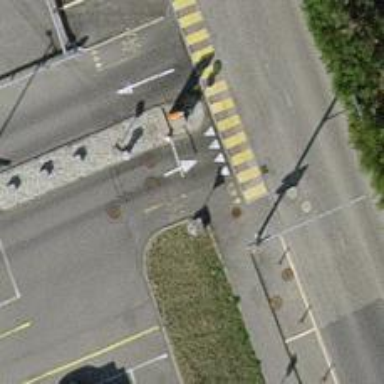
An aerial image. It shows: Uncontrolled zebra crossing on the road.